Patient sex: F
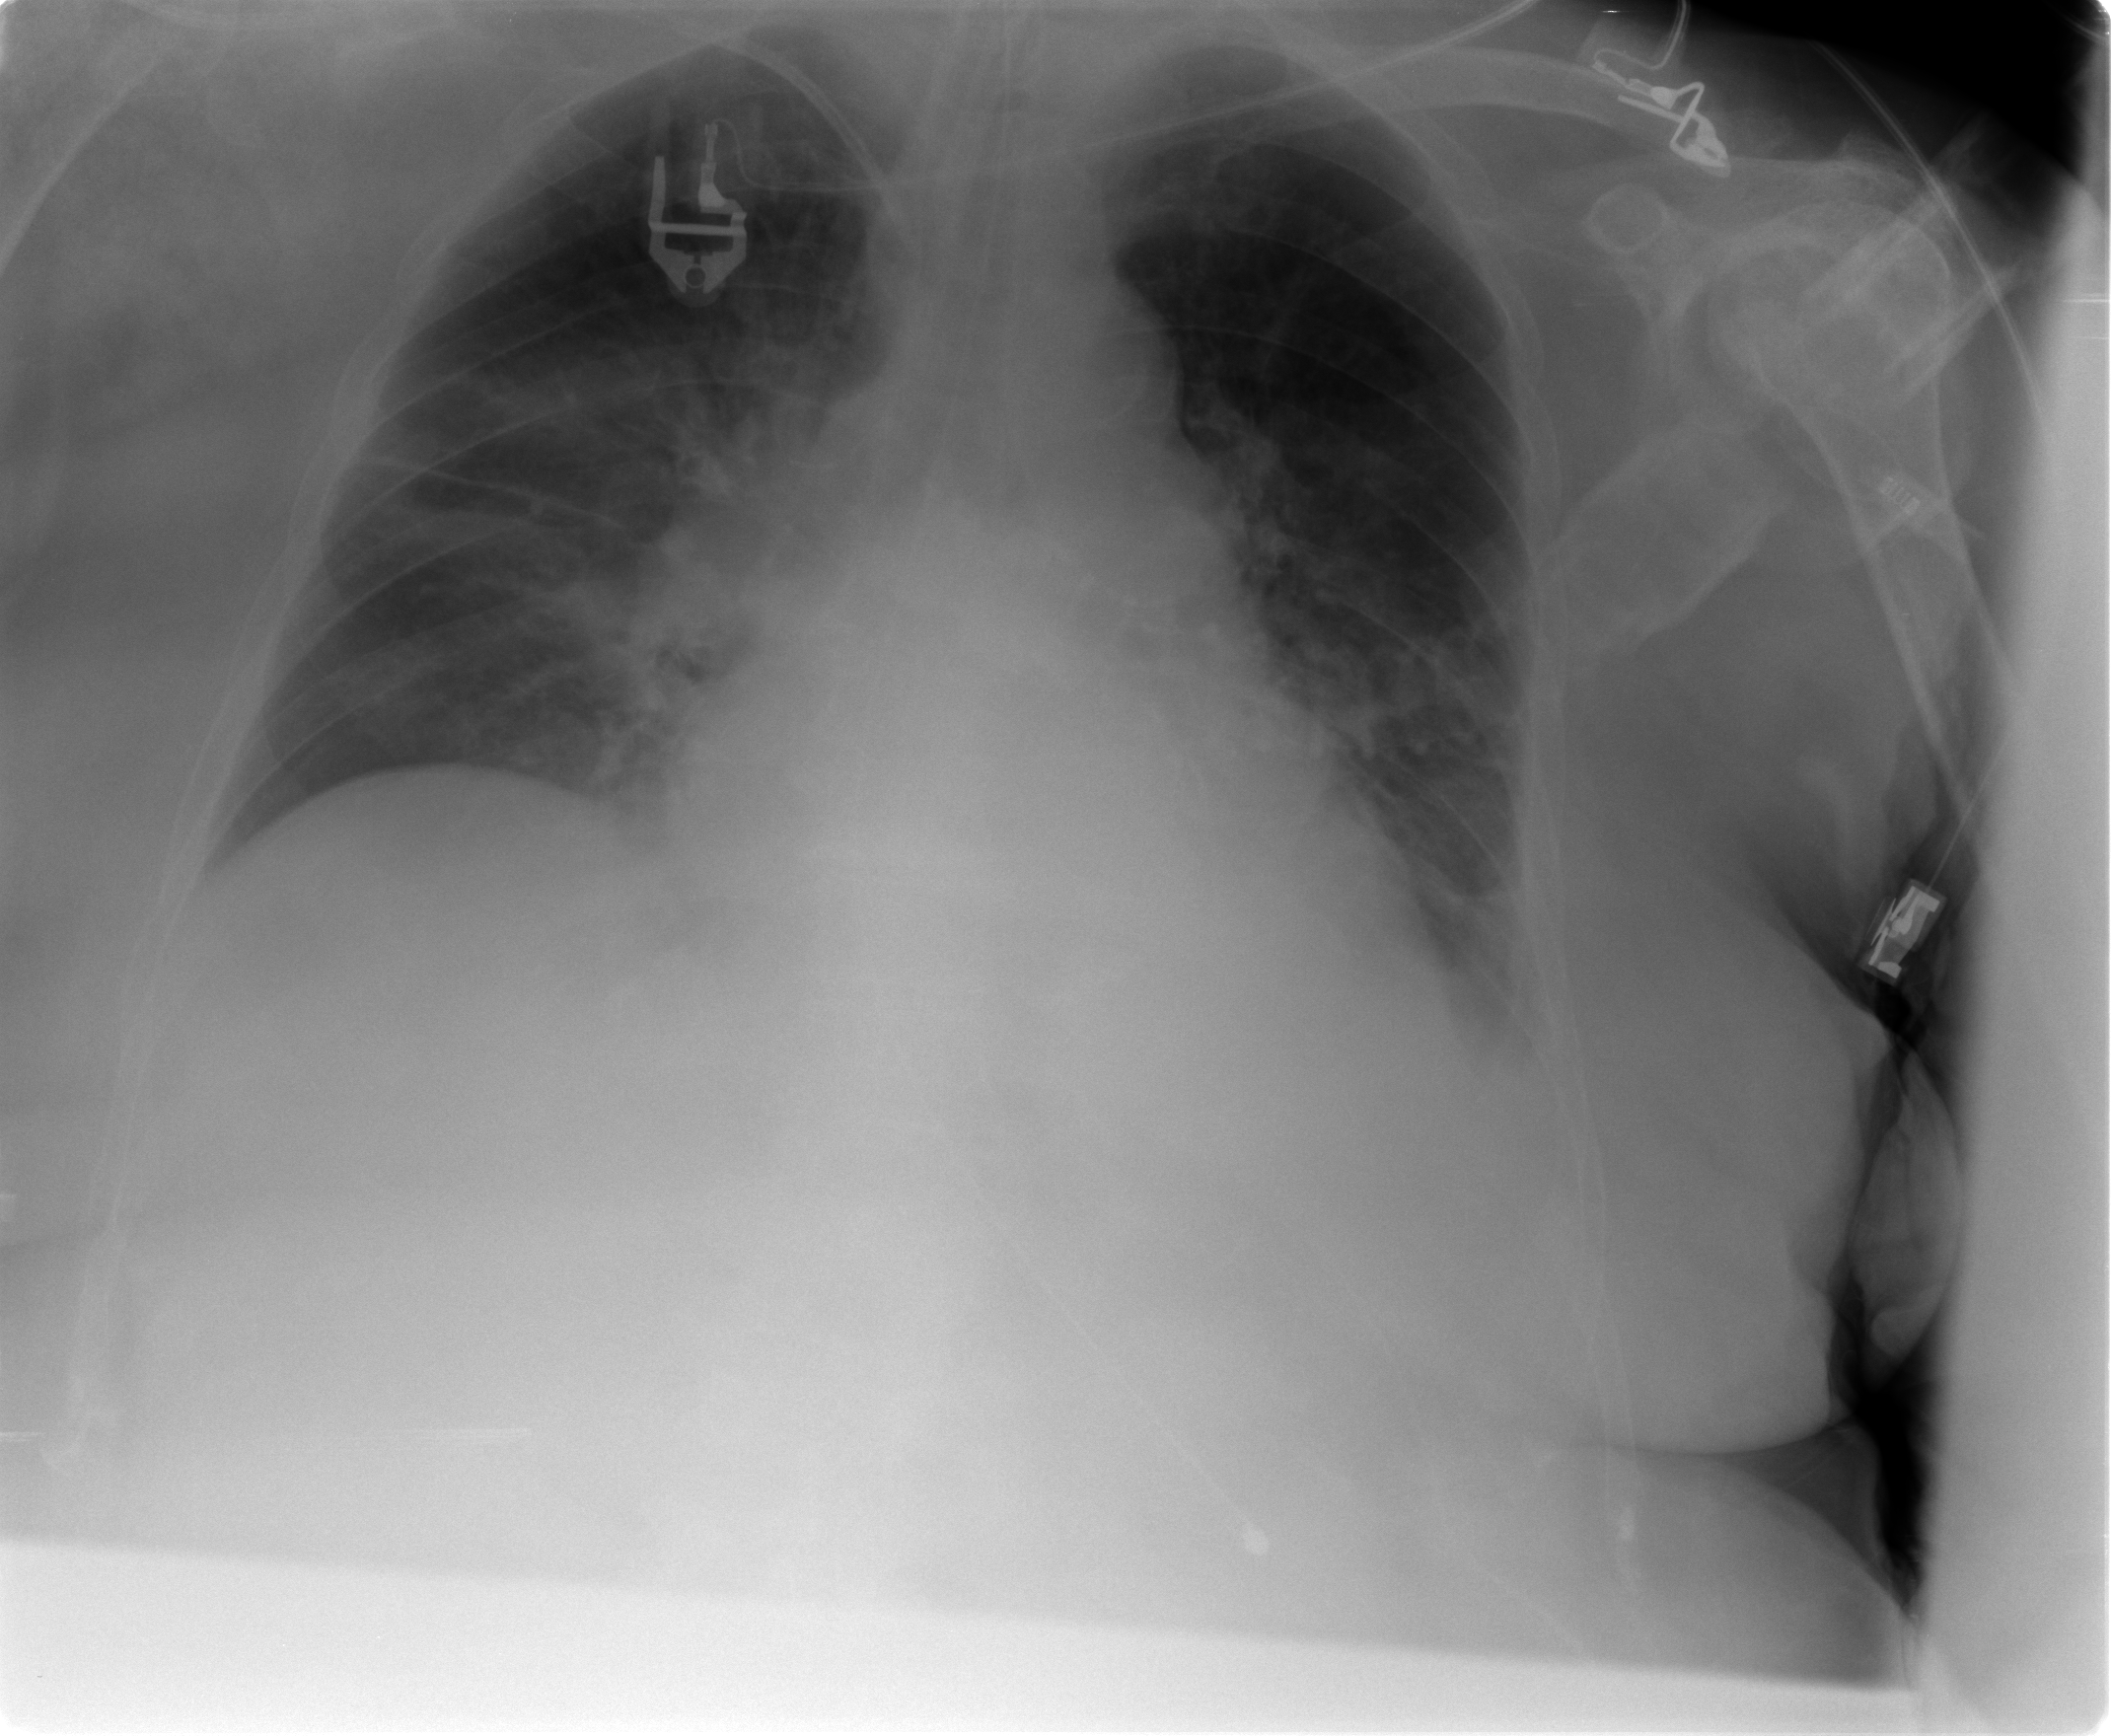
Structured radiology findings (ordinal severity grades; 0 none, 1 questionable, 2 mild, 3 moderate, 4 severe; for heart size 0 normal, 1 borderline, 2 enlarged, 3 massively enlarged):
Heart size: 2
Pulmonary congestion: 2
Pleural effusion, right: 0
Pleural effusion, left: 2
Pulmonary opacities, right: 2
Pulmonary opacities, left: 1
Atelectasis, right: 2
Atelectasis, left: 2